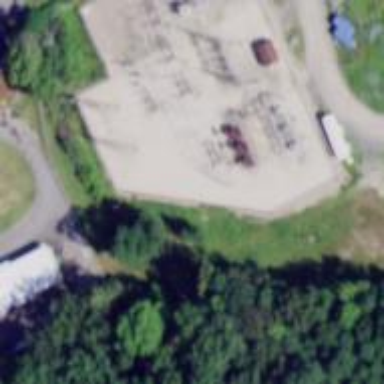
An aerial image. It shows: Outdoor power substation at the transmission level.